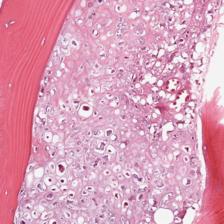
Label: Viable